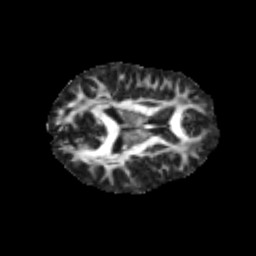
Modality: FA
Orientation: axial
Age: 23
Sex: male
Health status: healthy